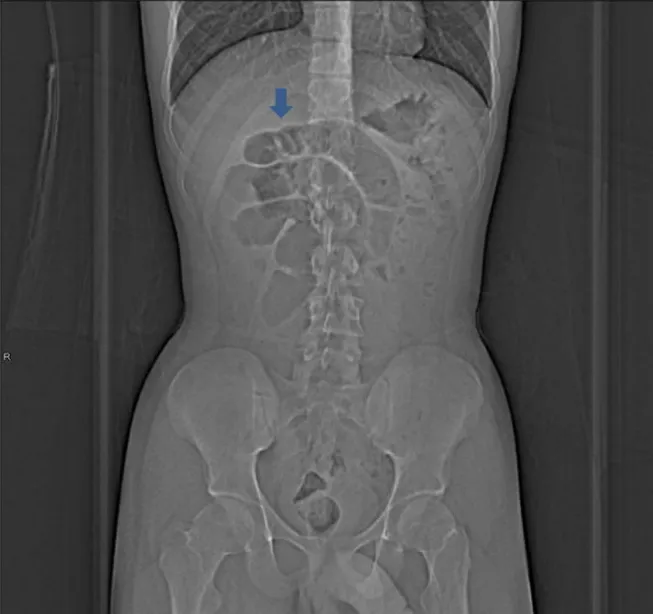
Plan X-ray abdomen showing dilated intestinal loops as shown by the arrow.
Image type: radiology (x_ray)